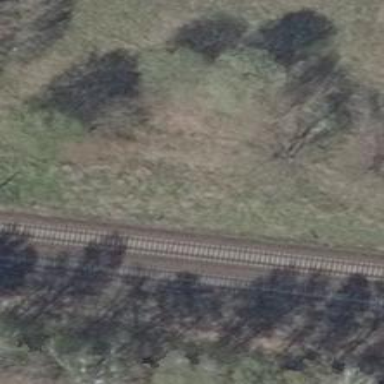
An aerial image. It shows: Solitary milestone along the railway.